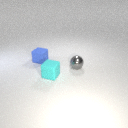
small gray metal sphere behind small cyan rubber cube